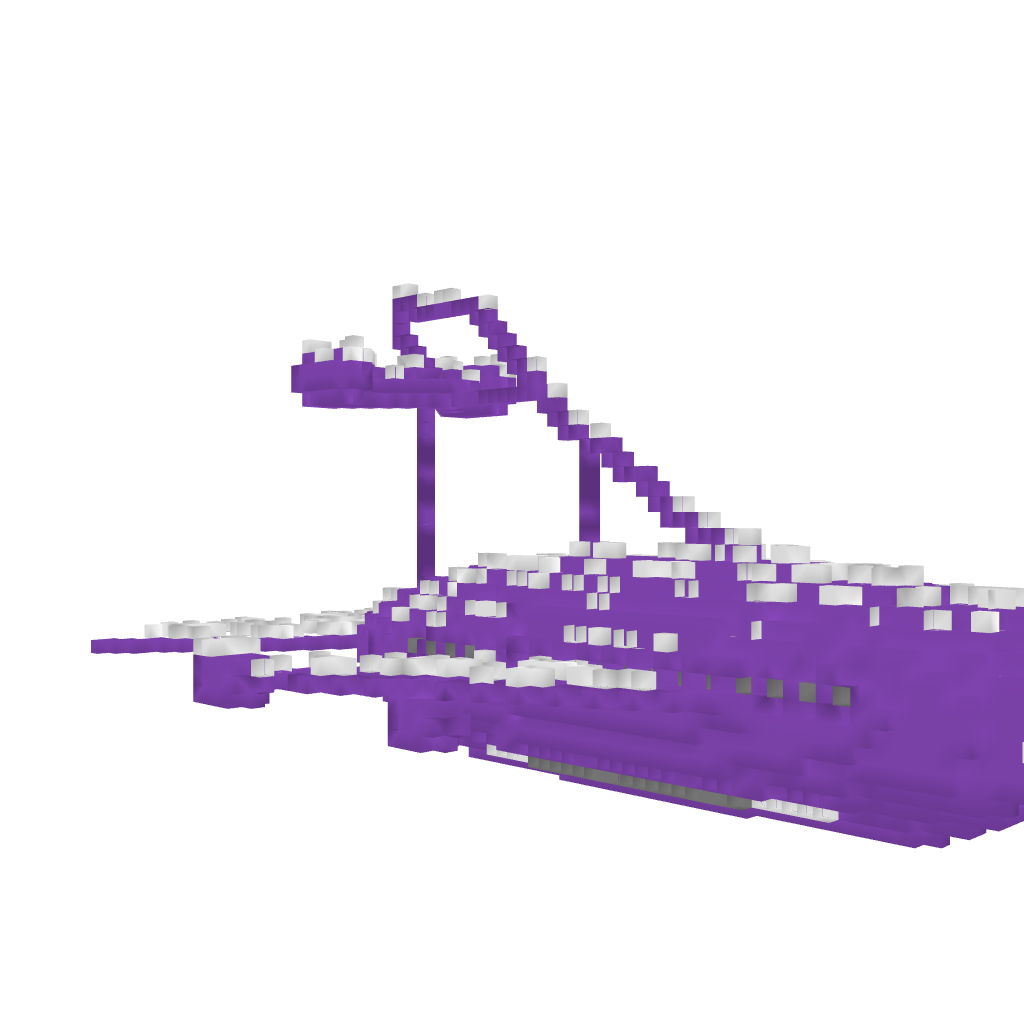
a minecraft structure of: The shark functioning war airship bad low quality